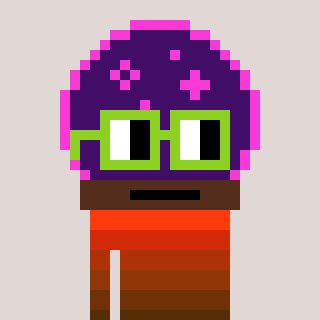
a pixel art character with square light green glasses, a crystalball-shaped head and a gunk-colored body on a warm background